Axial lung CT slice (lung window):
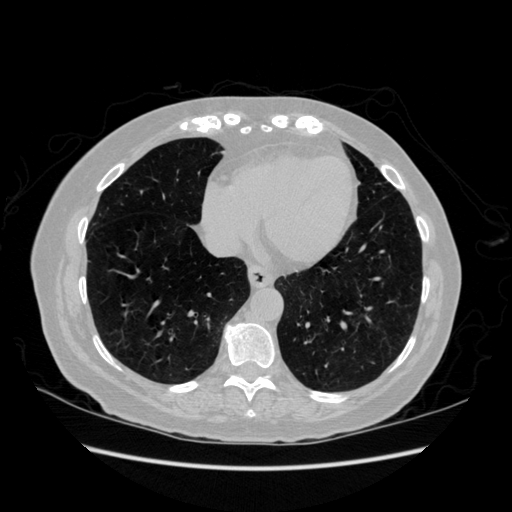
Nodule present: yes
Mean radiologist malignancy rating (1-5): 1.5